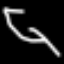
Label: leaf